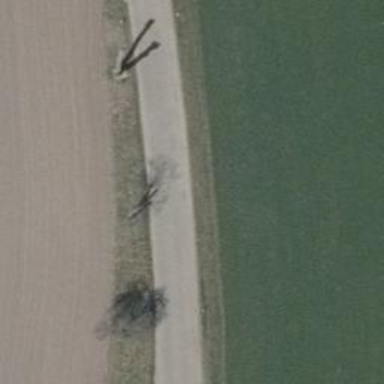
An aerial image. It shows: Tertiary road.